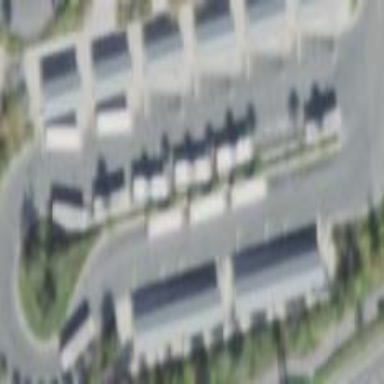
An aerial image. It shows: Busway road.